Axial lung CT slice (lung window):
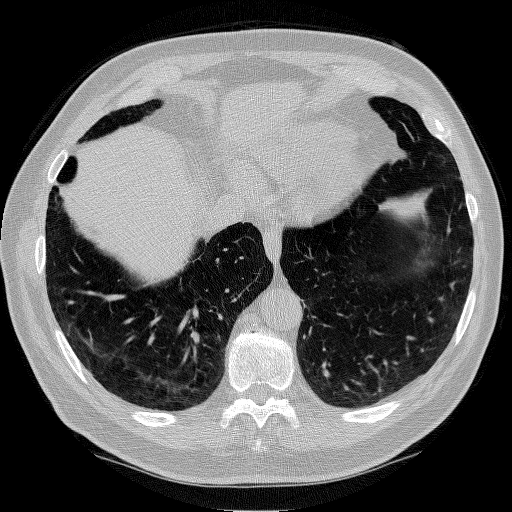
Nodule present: no